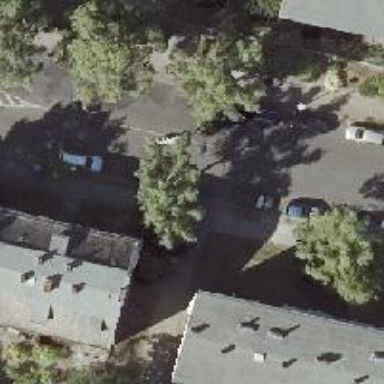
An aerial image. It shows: Residential road with asphalt surface and sidewalks on both sides. The parking lanes are oriented parallel to the road.